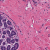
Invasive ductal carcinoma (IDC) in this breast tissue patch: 0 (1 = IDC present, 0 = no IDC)